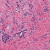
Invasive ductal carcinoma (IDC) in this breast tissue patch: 0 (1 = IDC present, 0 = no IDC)